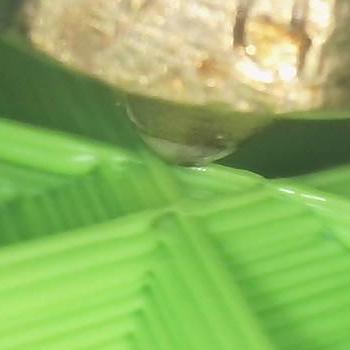
Flow rate: 49%